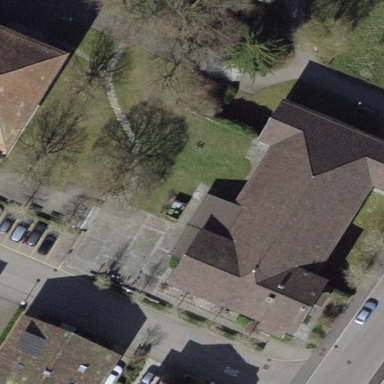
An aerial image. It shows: Beautiful church building.